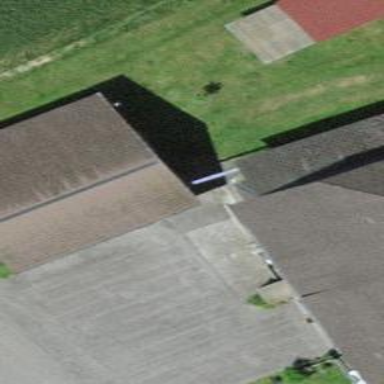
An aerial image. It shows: Garage.